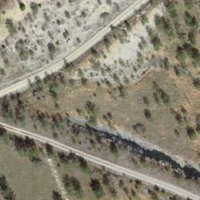
EUNIS habitat code: 56
Species observed at this site:
Phaneroptera falcata
Chorthippus brunneus
Calliptamus italicus
Gomphocerippus rufus
Chorthippus biguttulus